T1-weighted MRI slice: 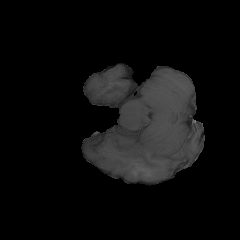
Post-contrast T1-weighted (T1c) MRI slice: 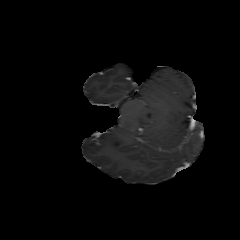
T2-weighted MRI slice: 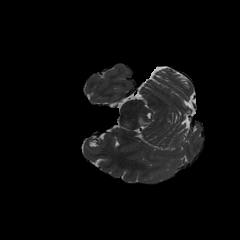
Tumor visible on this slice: yes